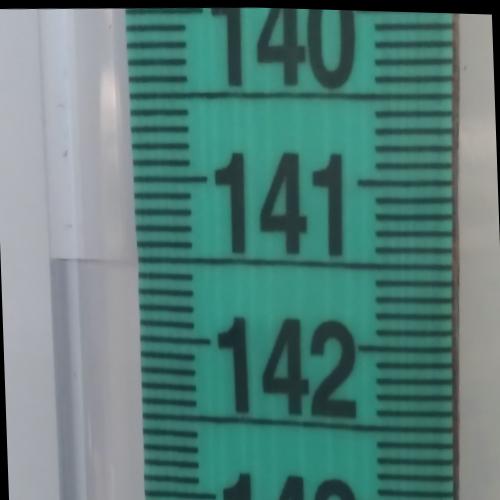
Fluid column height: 141.5 cm